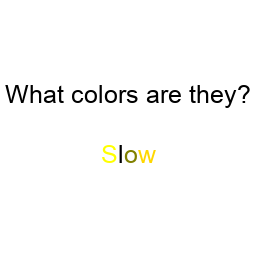
Color: yellow, black, olive, gold
Background color: white
Question text color: black